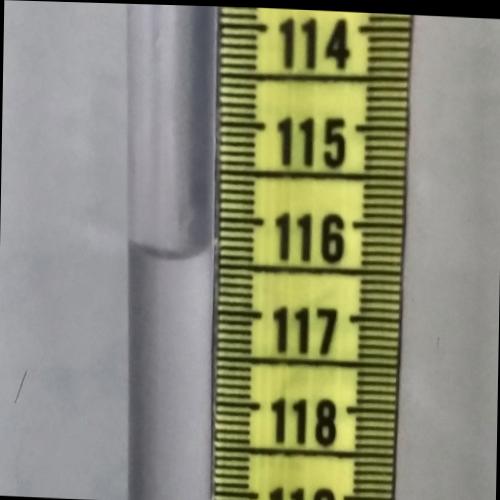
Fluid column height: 116.4 cm